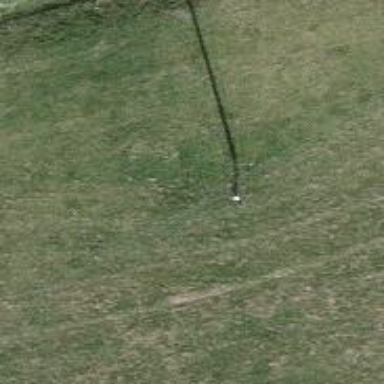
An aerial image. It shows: Power pole.